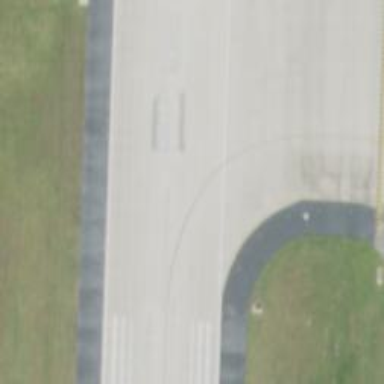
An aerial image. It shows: View of taxiway at the airport.